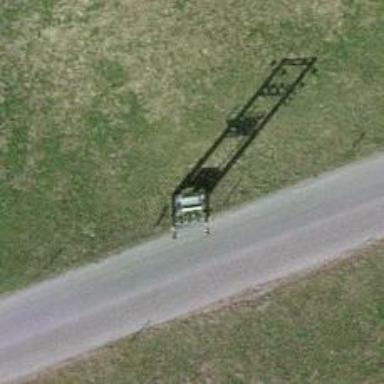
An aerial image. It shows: Distribution transformer attached to power pole.